Interaction volume radius: 10 \u00c5
Interaction volume height: 15 \u00c5
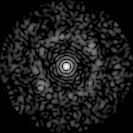
Disorder parameter: 0.7707